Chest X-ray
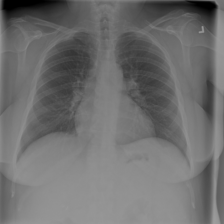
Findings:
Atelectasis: negative
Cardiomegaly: negative
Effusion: negative
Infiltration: negative
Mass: negative
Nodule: negative
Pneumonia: negative
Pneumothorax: positive
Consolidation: negative
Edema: negative
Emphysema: negative
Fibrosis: negative
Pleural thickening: negative
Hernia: negative